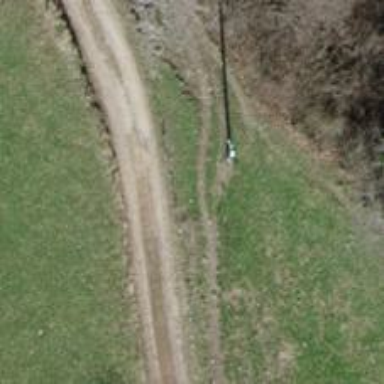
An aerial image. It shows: Minor power line.